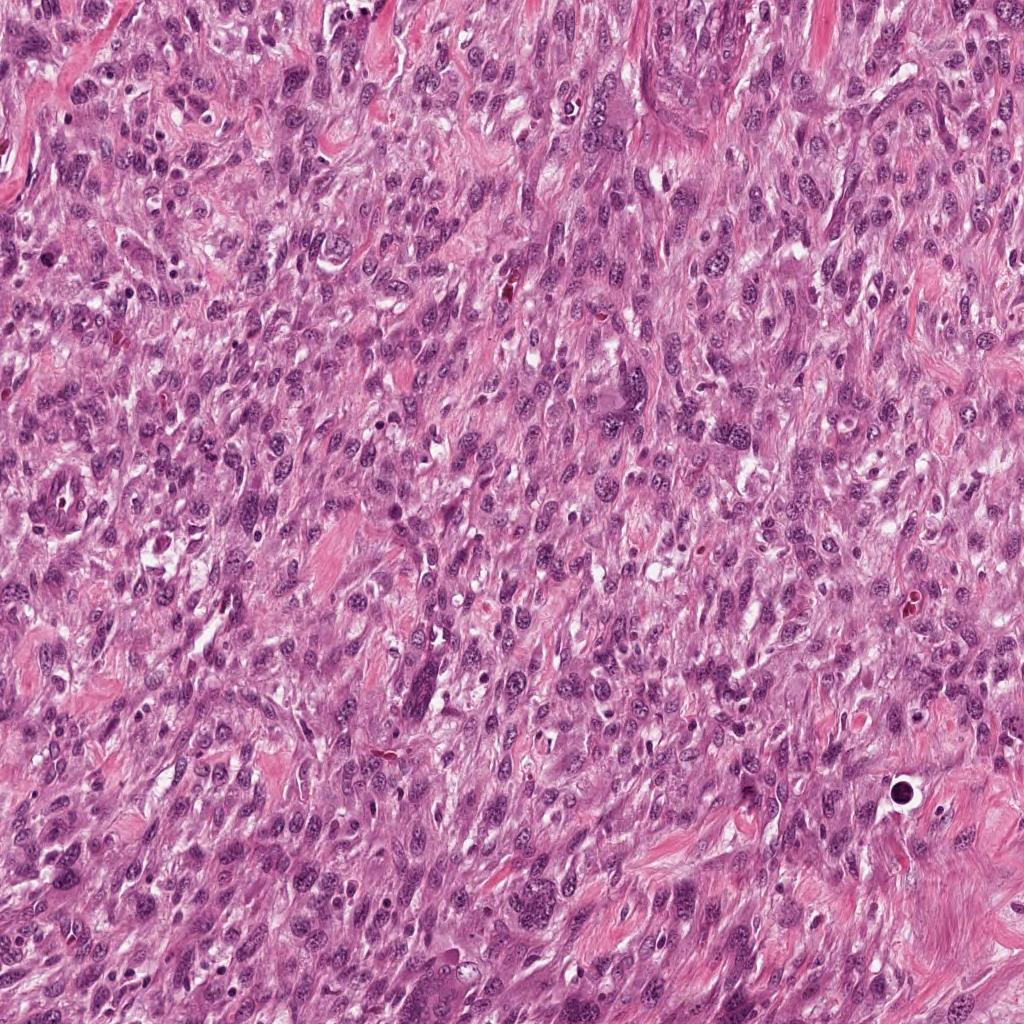
Label: Viable